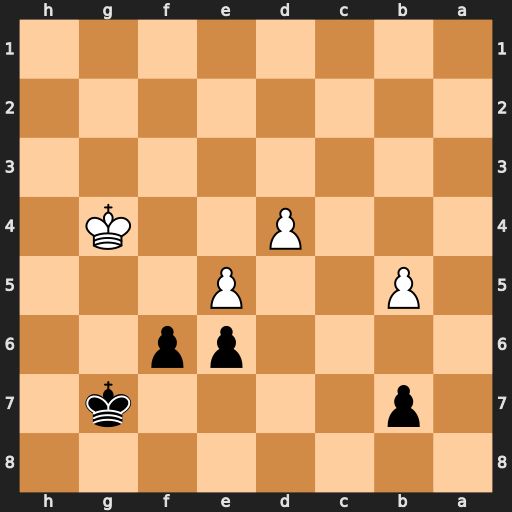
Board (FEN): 8/1p4k1/4pp2/1P2P3/3P2K1/8/8/8
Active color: b
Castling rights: -
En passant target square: -
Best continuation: fxe5 dxe5 Kh6 b6 Kg6